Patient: sex F, age 61
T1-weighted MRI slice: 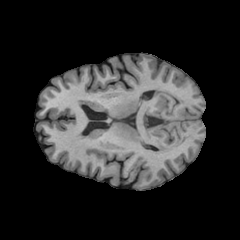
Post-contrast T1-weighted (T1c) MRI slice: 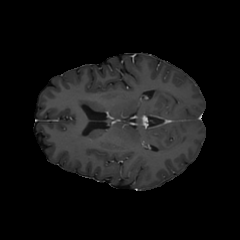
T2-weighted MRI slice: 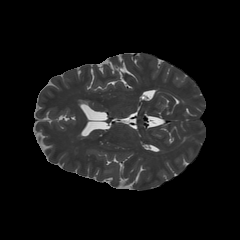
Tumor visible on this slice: yes
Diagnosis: Glioblastoma, IDH-wildtype
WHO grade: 4